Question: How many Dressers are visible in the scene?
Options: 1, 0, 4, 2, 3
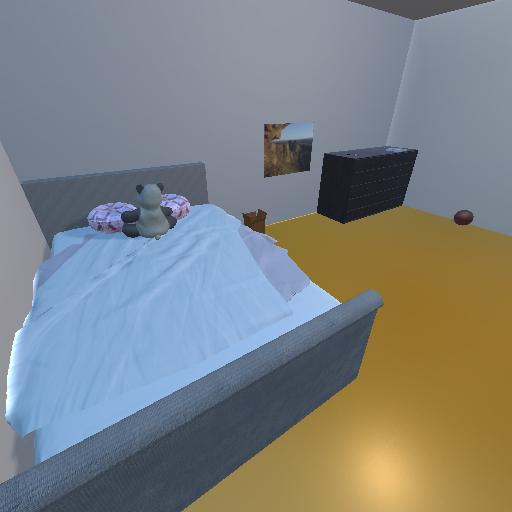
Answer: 1